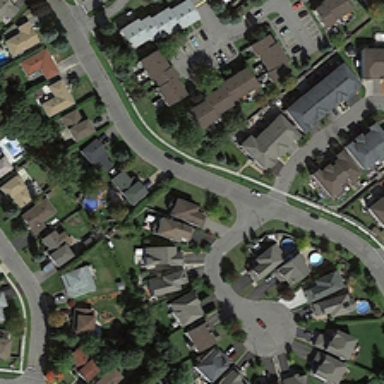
Roads wind through the residential area where houses on the lawns lined up orderly .